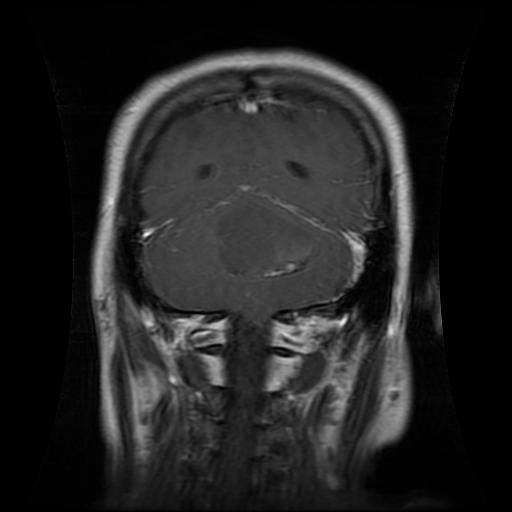
Label: glioma